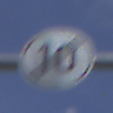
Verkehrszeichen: EndeGeschwindigkeit10
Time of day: Midday
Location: Outdoor (Nature)
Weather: PartlyCloudy
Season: NotSpecified
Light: Natural